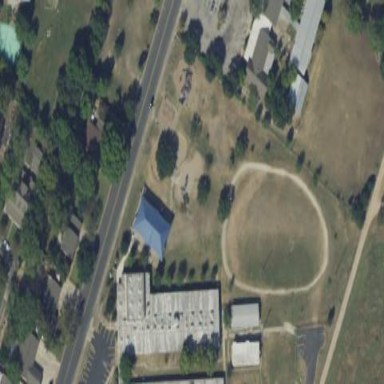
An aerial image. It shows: Playground area for leisure land.